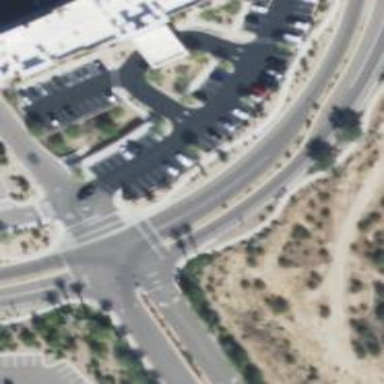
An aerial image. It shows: Uncontrolled road crossing.